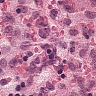
Metastatic tissue present: no